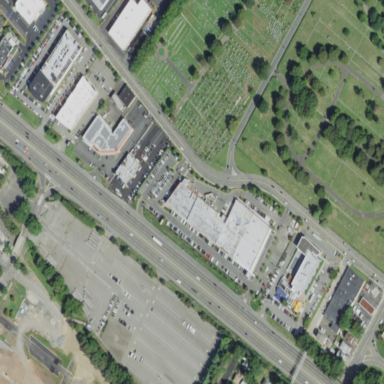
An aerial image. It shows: Retail area.